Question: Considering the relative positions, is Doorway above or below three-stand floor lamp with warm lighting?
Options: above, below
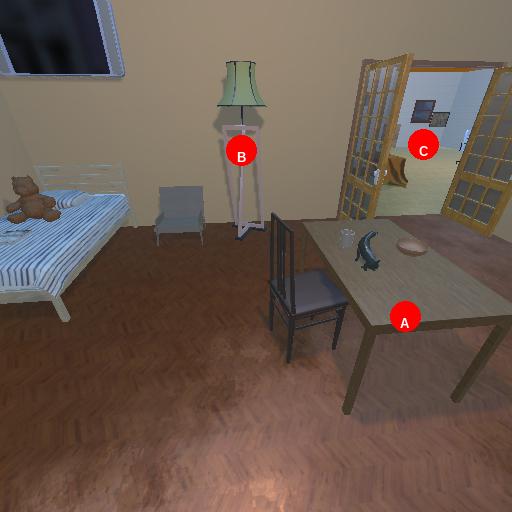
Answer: above